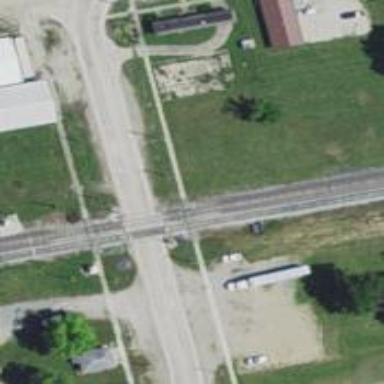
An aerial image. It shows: Railway siding for service.